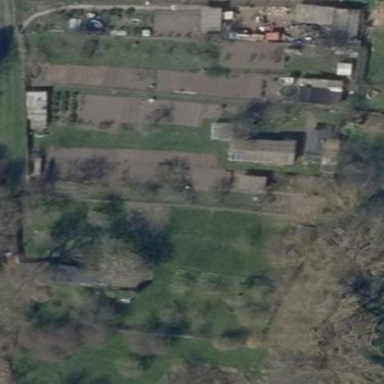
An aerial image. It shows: Allotments area.